Question: '''
<h1>Hello<h3>World</h3></h1>
'''
If this is my html, all the browsers removes the h3 out side of h1.If I see the source
'''
<h1>Hello</h1>
<h3>World</h3>
'''
As per to my knowledge h1 and h3 both are block elements. Why cannot I place a block element inside a another block.
<URL>

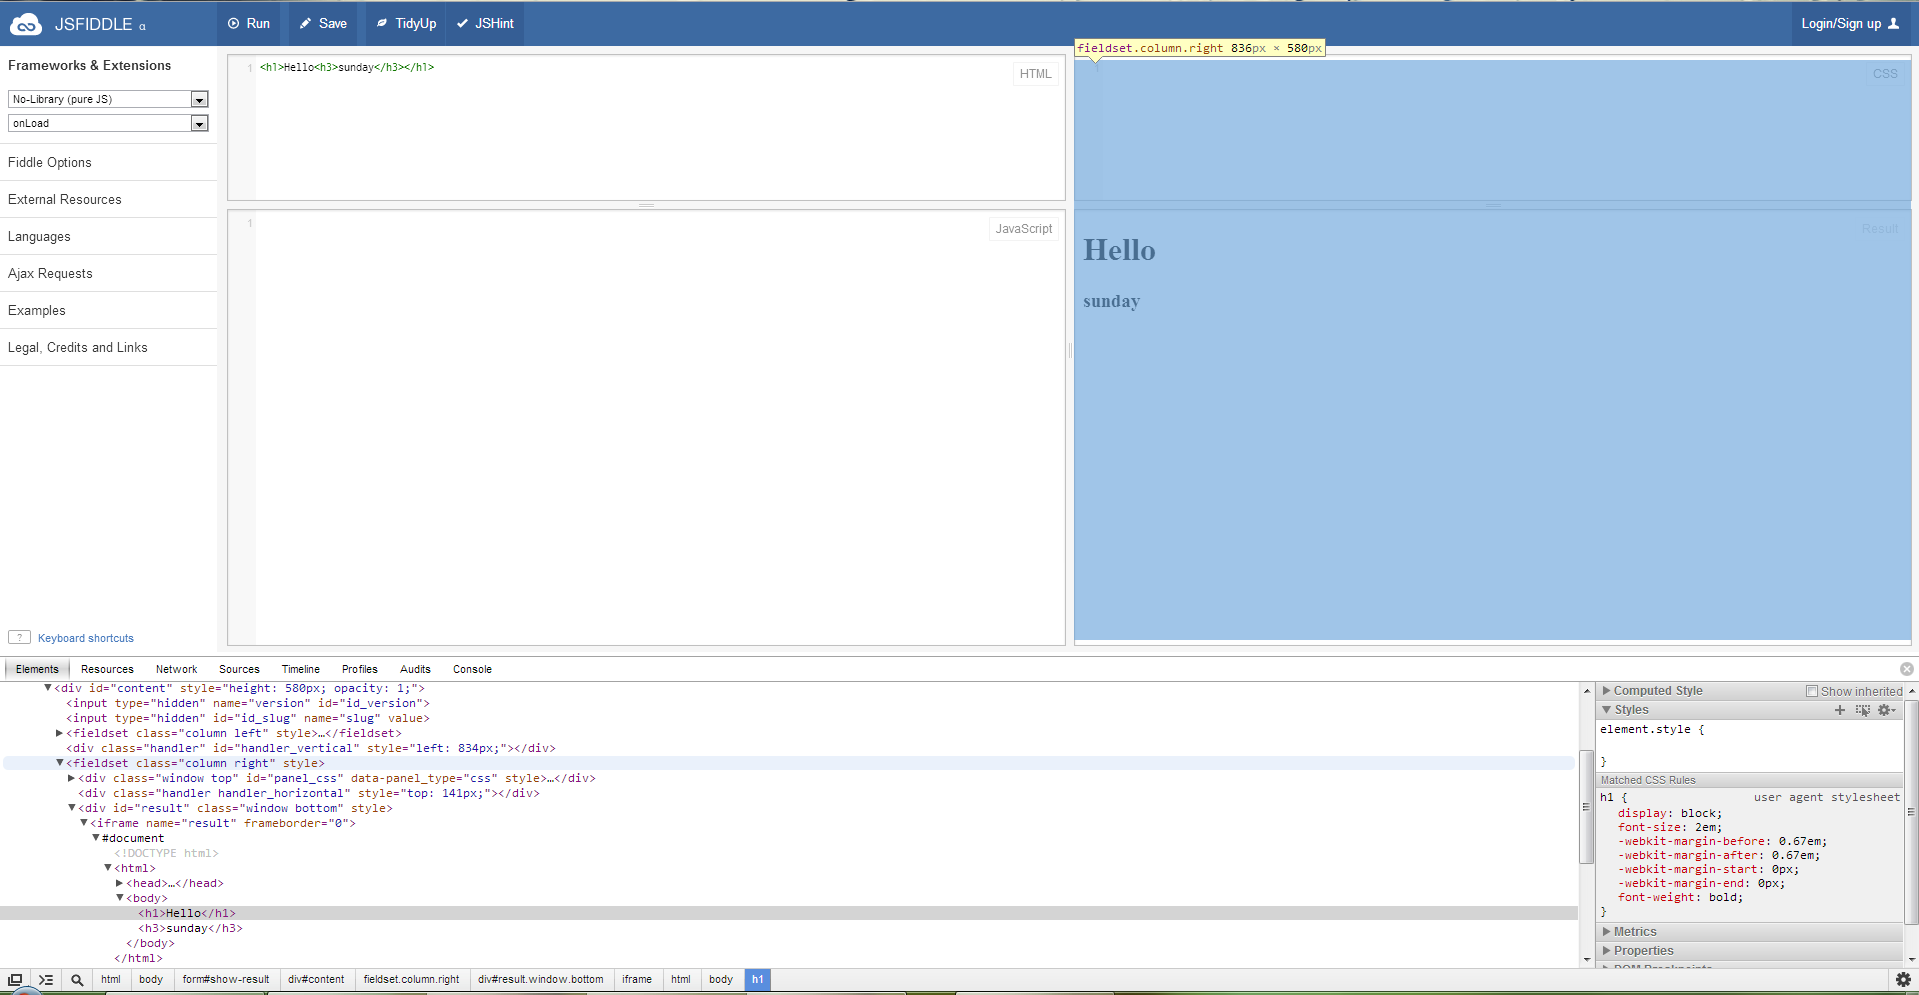
Answer: From <URL> :
> Permitted contents : Phrasing content
The phrasing elements are listed <URL> :
> a or em or strong or small or mark or abbr or dfn or i or b or s or u
or code or var or samp or kbd or sup or sub or q or cite or span or
bdo or bdi or br or wbr or ins or del or img or embed or object or
iframe or map or area or script or noscript or ruby or video or audio
or input or textarea or select or button or label or output or
datalist or keygen or progress or command or canvas or time or meter
'h3' isn't among them.
So no, you can't put a 'h3' in a 'h1'.